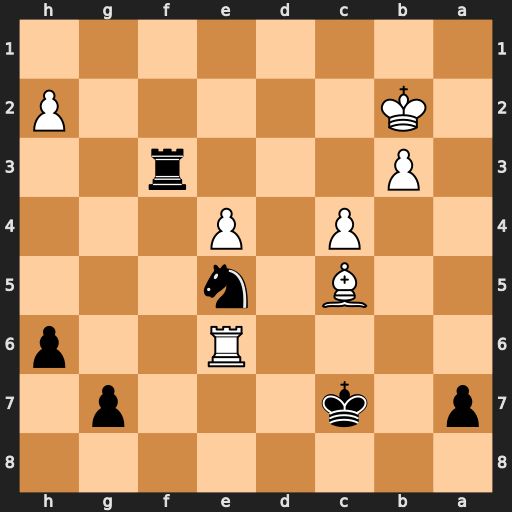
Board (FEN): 8/p1k3p1/4R2p/2B1n3/2P1P3/1P3r2/1K5P/8
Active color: b
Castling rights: -
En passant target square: -
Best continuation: Nd3+ Kc2 Nxc5